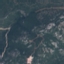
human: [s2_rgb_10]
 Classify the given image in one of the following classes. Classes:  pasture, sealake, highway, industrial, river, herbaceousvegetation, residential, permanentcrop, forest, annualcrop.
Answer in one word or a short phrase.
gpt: HerbaceousVegetation